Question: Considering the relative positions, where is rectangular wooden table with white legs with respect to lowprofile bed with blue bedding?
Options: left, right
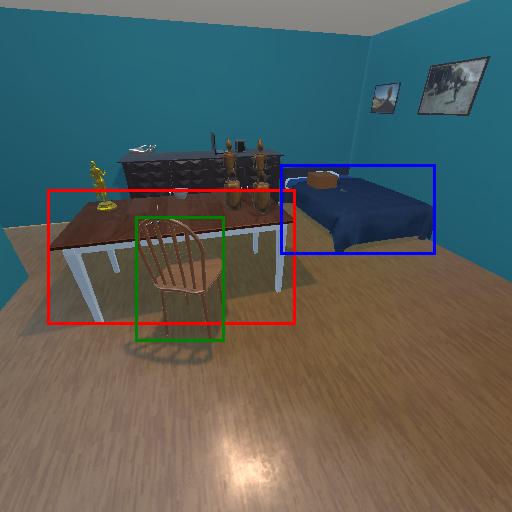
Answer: left